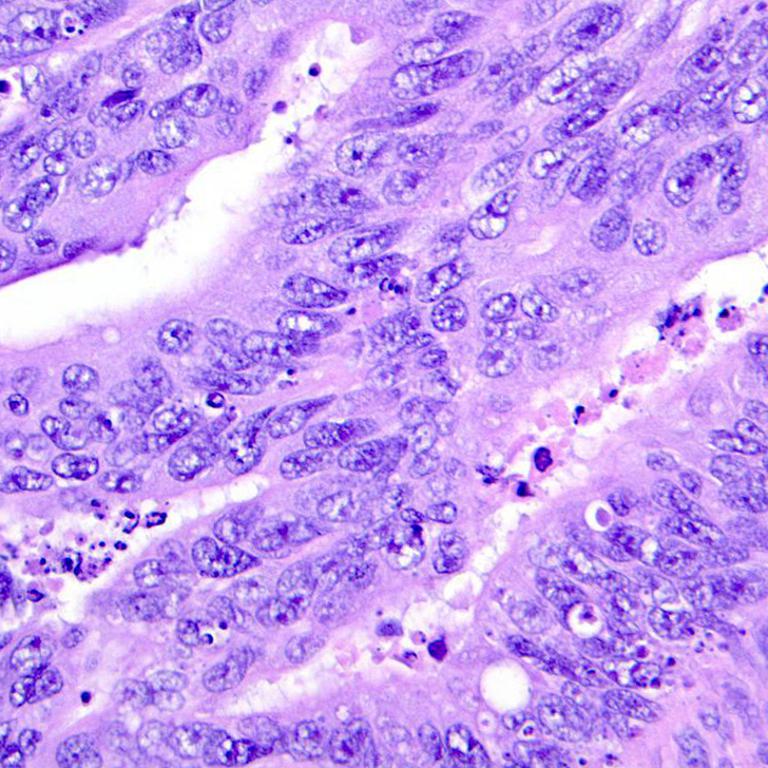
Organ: colon
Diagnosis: adenocarcinomas